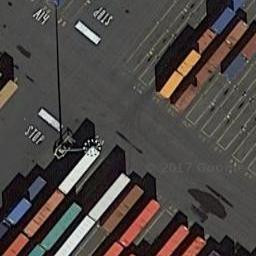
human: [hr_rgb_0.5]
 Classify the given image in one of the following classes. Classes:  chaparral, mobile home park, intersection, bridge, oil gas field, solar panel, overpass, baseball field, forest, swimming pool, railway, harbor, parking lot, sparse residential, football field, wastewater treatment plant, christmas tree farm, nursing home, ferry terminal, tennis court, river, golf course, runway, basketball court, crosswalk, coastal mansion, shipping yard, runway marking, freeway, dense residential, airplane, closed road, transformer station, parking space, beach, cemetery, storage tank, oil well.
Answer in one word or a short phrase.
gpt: shipping yard